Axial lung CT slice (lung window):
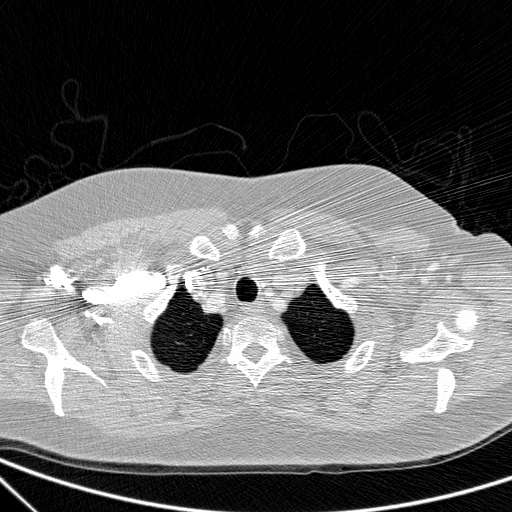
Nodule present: no